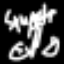
Label: squiggle